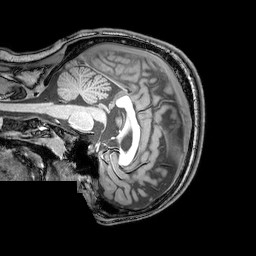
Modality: T1w
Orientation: sagittal
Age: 21
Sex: male
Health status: healthy
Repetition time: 0.081 s
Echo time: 0.037 s